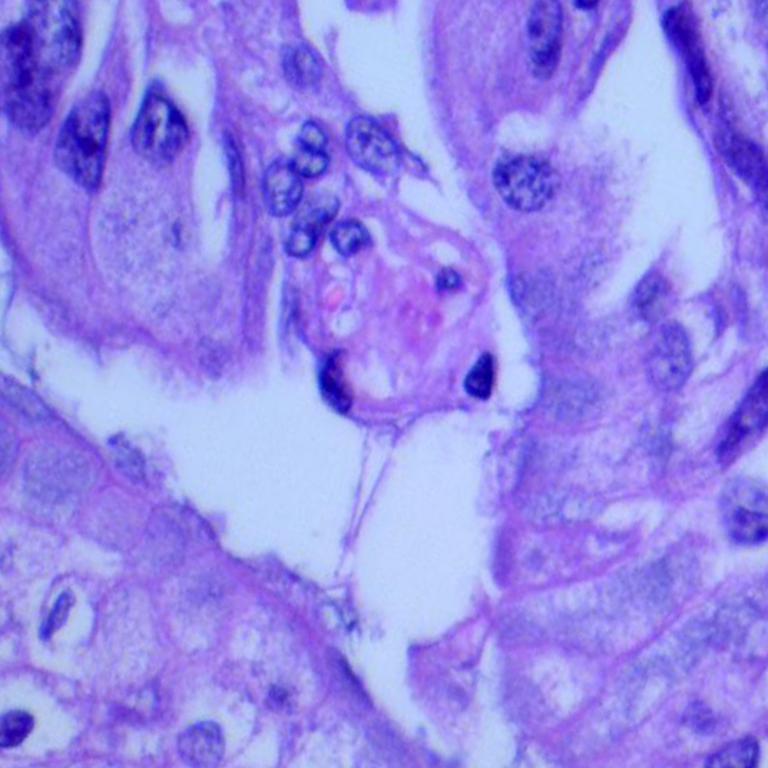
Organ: lung
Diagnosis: adenocarcinomas